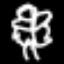
Label: angel